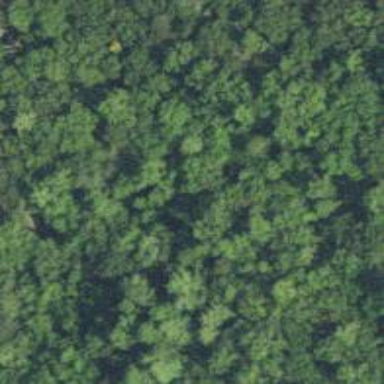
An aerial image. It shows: Woodland with needle-leaved trees.